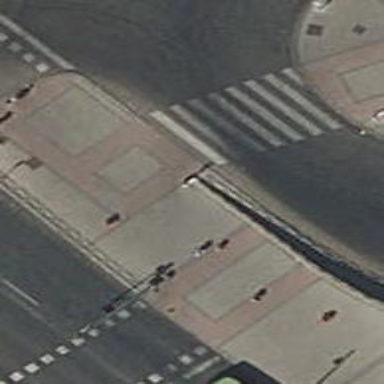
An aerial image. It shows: Sidewalk made of paving stones.